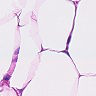
Metastatic tissue present: no